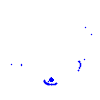
Particle: pion